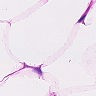
Metastatic tissue present: no